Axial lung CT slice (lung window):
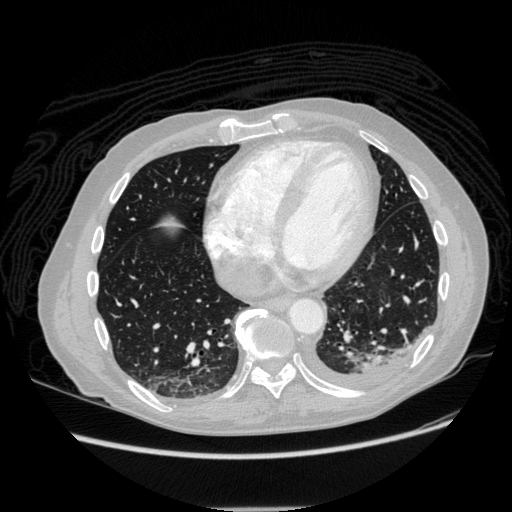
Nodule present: no